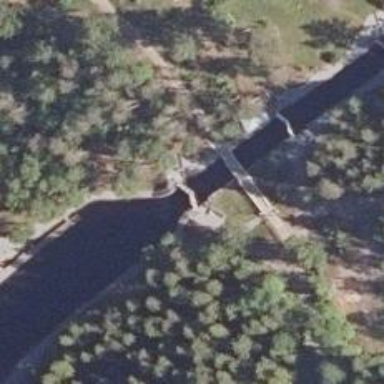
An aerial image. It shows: Lock gate along waterway.